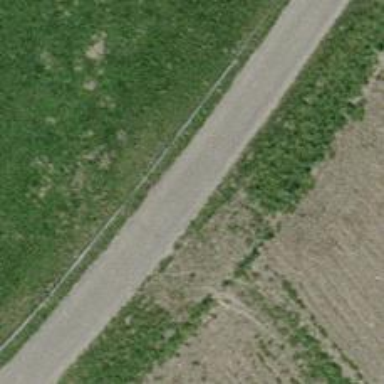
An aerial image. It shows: Paved track with grade 1 surface.